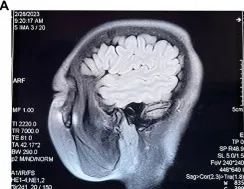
(A-C) are three different sections of the sagittal position of the MRI re-examined 10 months after the patient's fire needle treatment.
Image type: radiology (mri)